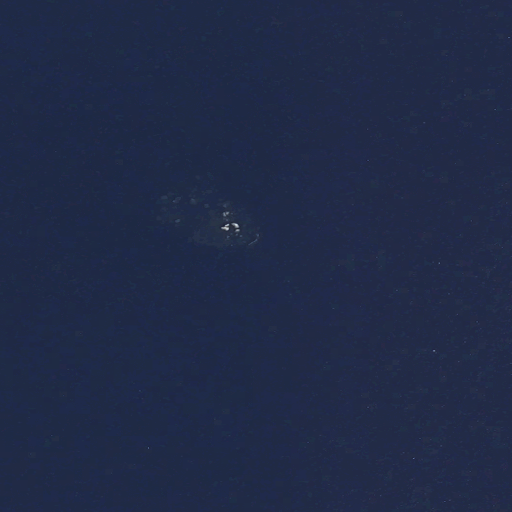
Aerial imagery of island in Maine named Cow Island containing only open water